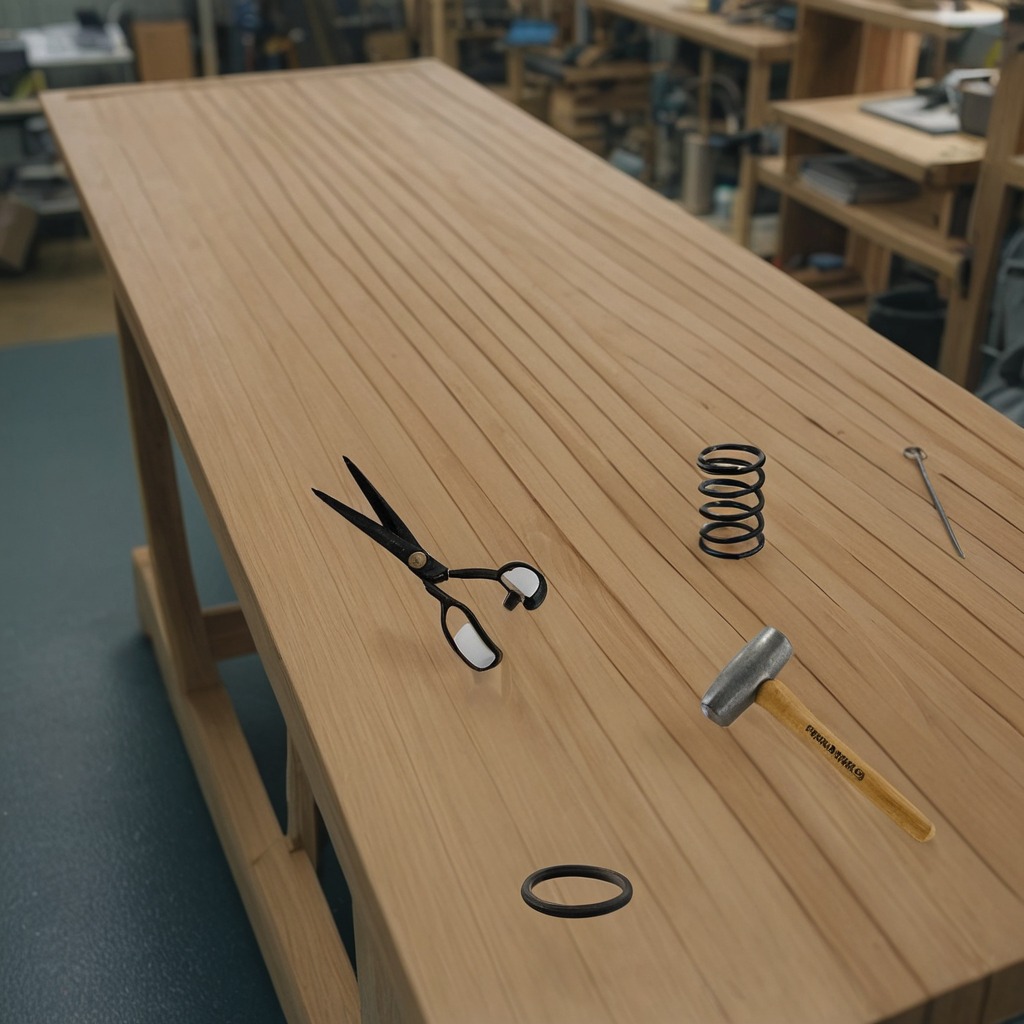
A rubber o-ring, a hammer, an iron nail, a coiled metal spring, and a pair of scissors are lying on the workbench inside a coastal fishing gear workshop.